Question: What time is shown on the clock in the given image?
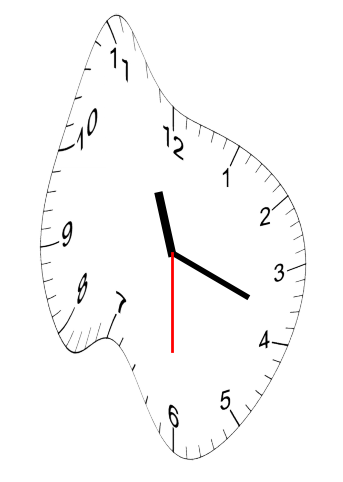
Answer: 11:18:30